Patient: sex M, age 42
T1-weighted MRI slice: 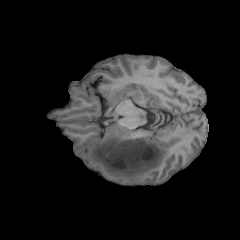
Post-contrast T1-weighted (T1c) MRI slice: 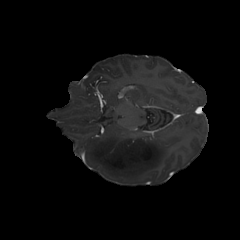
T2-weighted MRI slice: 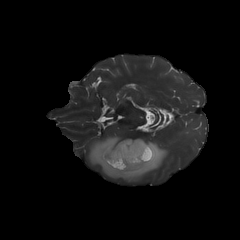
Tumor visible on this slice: yes
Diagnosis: Astrocytoma, IDH-mutant
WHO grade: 2